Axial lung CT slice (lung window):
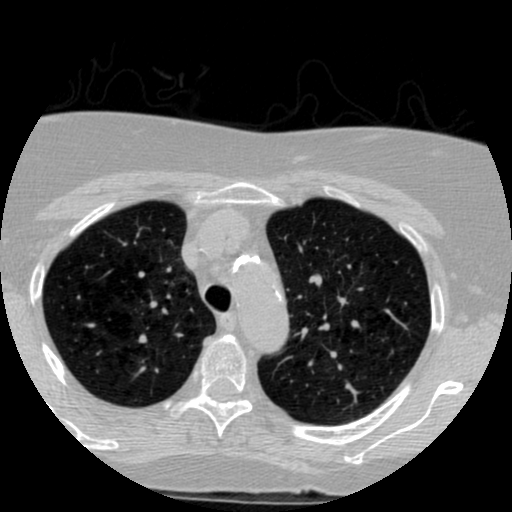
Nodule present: no